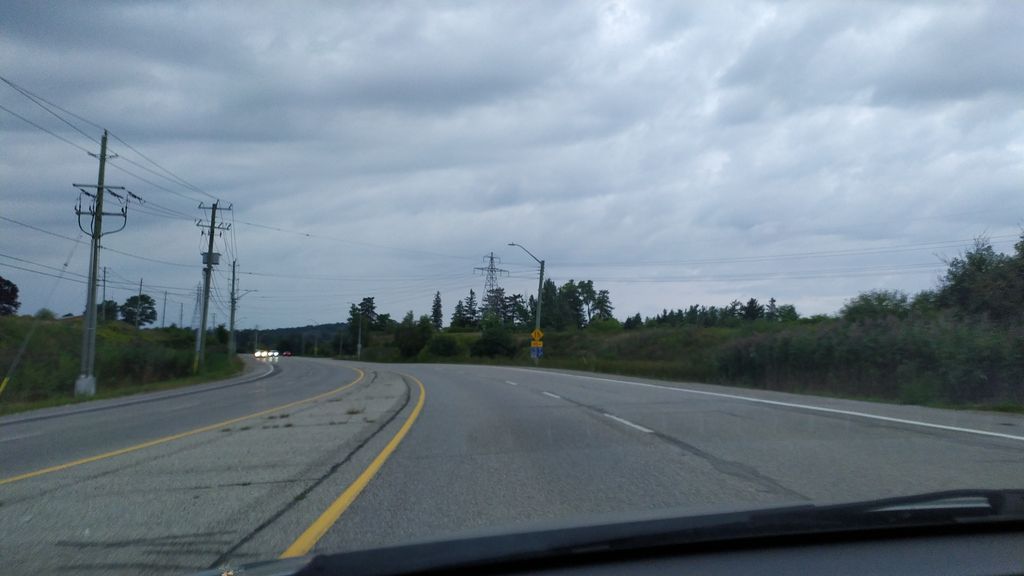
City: kitchener-waterloo